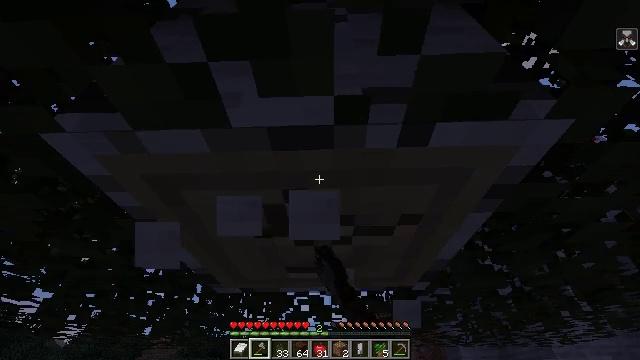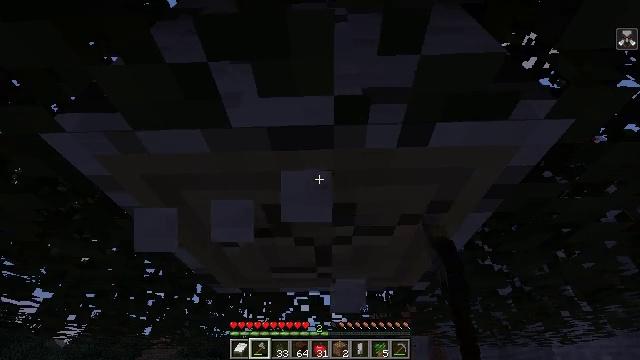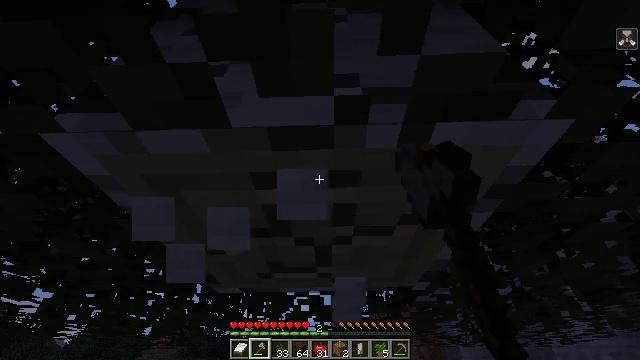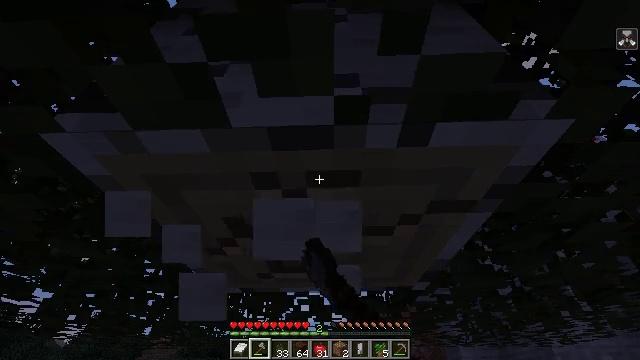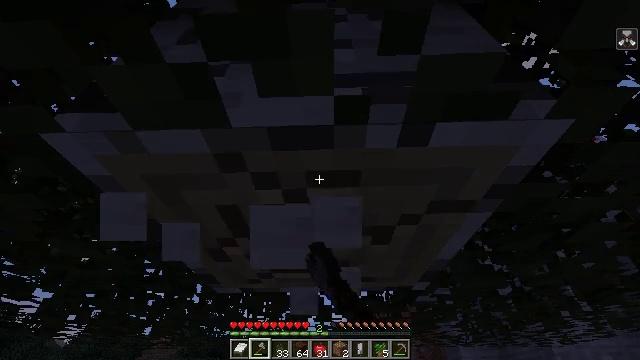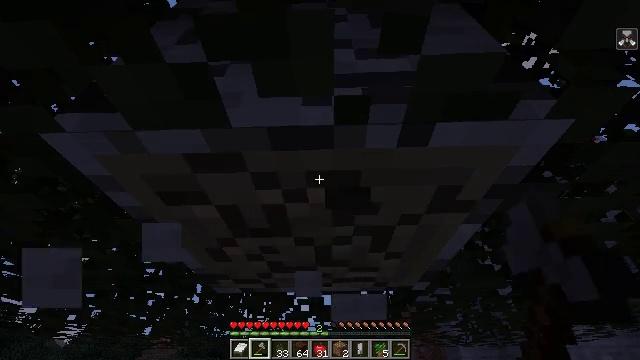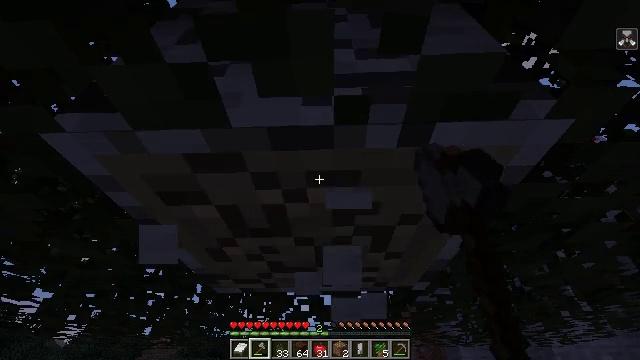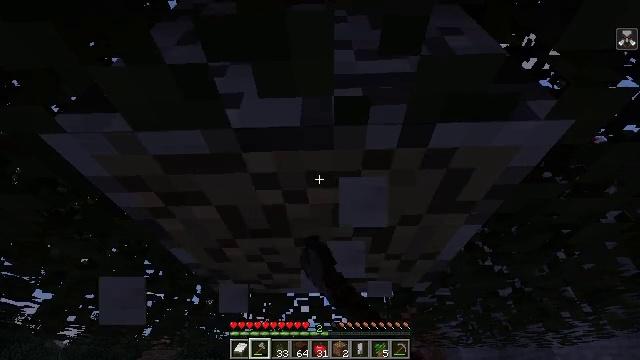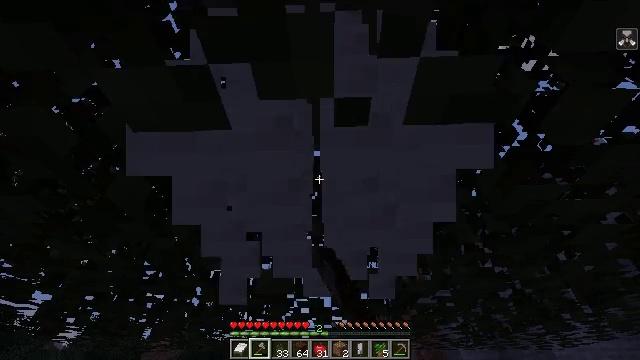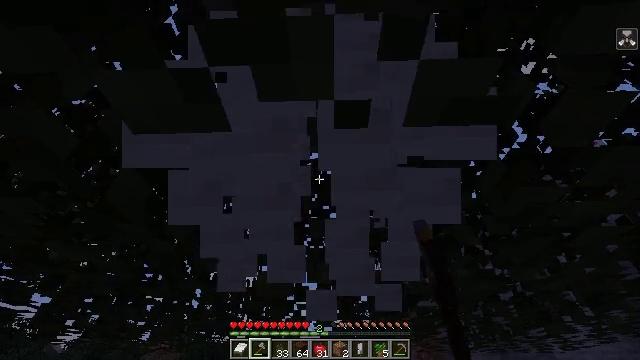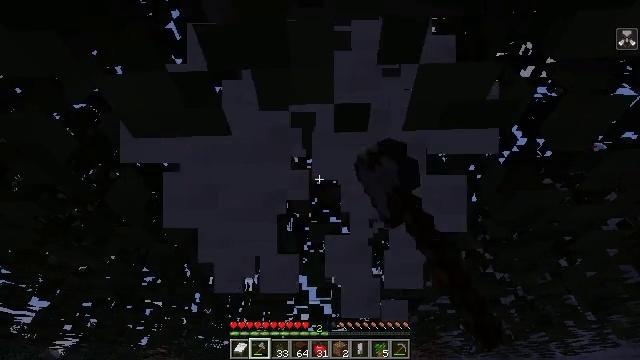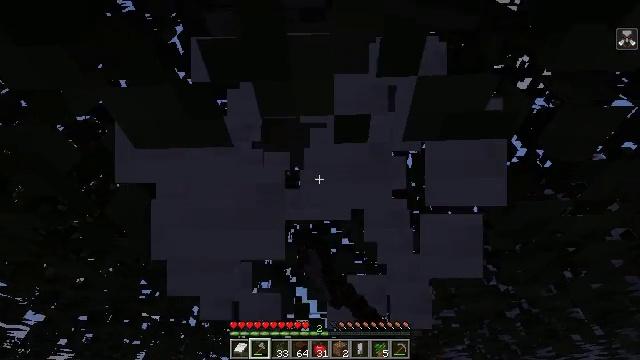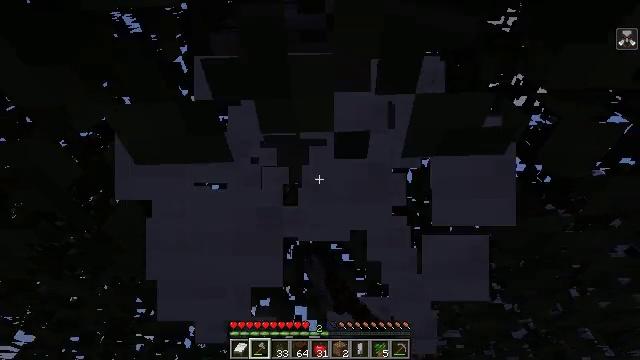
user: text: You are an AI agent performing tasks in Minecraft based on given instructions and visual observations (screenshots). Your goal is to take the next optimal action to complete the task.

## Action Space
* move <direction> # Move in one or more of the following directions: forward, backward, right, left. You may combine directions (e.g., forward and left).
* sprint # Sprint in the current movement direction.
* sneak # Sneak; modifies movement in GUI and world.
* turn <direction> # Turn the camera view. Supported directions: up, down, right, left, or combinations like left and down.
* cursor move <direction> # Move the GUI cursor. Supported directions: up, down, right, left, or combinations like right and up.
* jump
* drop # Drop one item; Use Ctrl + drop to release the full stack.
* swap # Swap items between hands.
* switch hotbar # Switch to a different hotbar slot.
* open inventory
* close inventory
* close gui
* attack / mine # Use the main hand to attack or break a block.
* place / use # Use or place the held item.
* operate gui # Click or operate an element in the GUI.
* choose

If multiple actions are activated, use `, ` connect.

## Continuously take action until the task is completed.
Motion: motion action
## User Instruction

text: Use your axe to get birch logs.
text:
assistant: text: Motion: attack / mine
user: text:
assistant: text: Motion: attack / mine
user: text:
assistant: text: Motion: attack / mine
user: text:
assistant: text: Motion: attack / mine
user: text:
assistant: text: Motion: attack / mine
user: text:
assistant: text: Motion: attack / mine
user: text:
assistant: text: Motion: attack / mine
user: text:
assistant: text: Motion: attack / mine
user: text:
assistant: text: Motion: attack / mine
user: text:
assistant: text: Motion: attack / mine
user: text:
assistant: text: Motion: turn up, attack / mine
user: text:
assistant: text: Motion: turn up, attack / mine
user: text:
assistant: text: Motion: attack / mine